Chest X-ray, PA view. Patient: 40 years old, sex M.
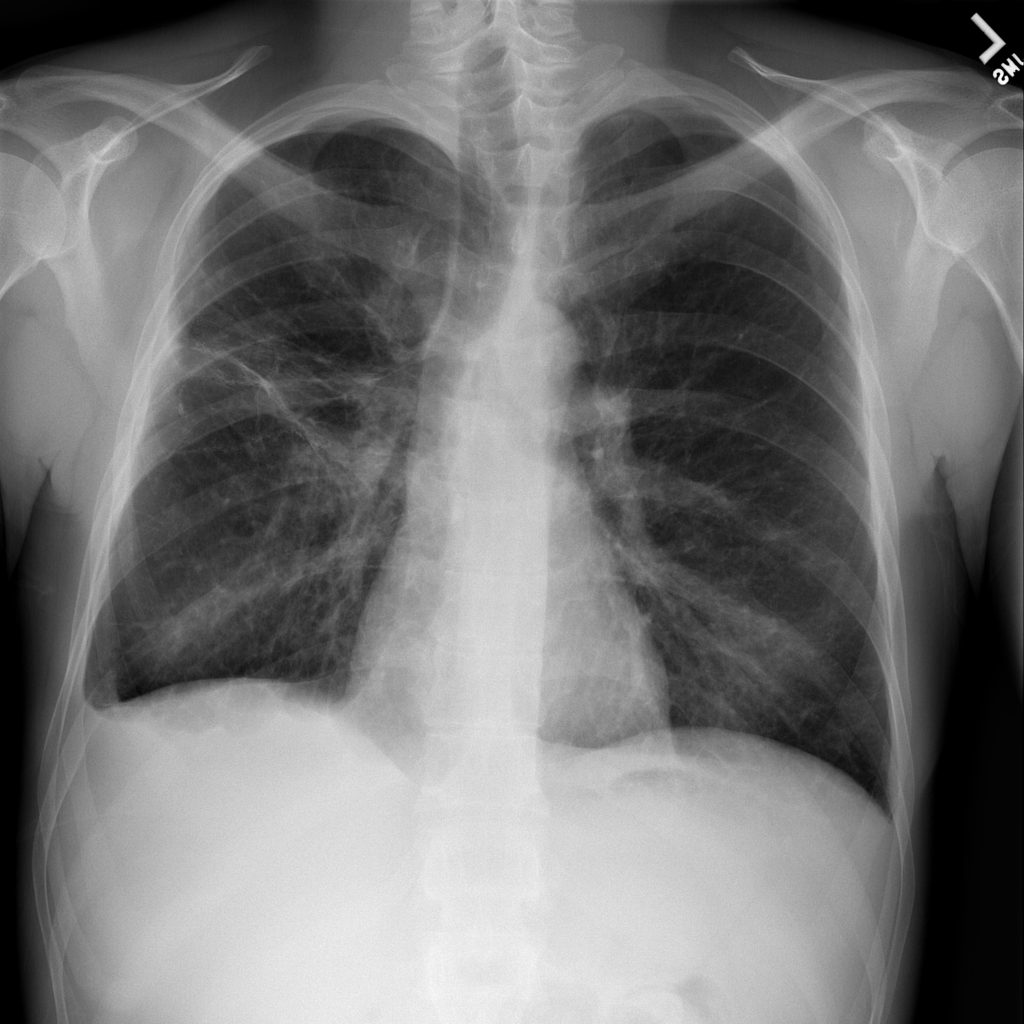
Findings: Pleural_Thickening